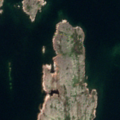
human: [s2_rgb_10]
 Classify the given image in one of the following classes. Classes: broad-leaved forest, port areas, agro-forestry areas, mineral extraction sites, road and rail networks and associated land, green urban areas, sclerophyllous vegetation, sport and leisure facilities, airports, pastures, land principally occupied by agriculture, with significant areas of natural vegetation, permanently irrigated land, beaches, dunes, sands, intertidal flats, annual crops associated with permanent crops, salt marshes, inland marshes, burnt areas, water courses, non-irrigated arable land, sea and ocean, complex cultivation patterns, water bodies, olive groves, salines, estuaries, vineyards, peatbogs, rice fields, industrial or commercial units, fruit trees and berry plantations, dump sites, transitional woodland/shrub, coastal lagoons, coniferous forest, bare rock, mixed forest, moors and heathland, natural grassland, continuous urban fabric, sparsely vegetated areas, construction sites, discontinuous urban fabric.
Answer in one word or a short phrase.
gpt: bare rock, sea and ocean